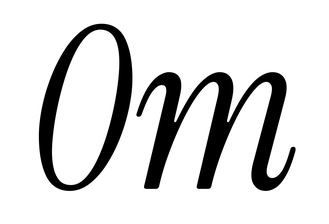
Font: InstrumentSerif-Italic